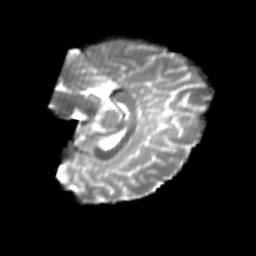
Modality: T2w
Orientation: sagittal
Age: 23
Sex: female
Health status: healthy
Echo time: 0.074 s